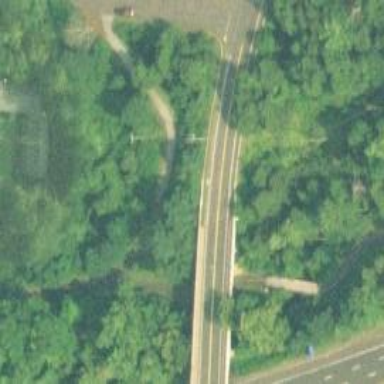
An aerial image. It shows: Asphalt cycleway.